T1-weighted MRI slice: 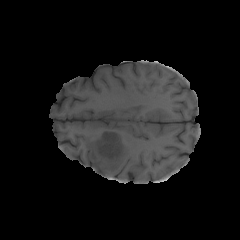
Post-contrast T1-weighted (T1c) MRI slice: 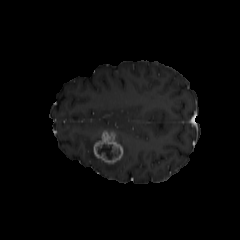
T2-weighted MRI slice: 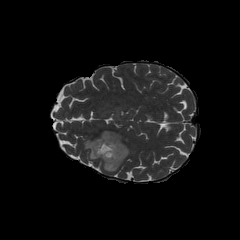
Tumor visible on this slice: yes